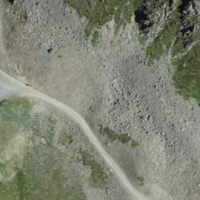
EUNIS habitat code: 31
Species observed at this site:
Epilobium anagallidifolium
Sedum alpestre